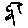
Label: tree